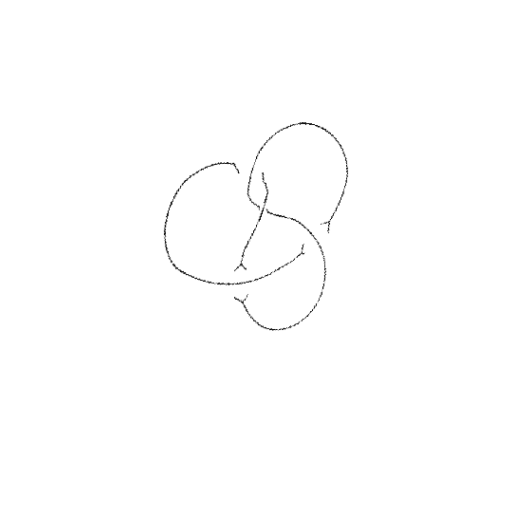
Crossing number: 4